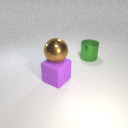
large brown metal sphere above large purple rubber cube